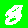
Digit: 8